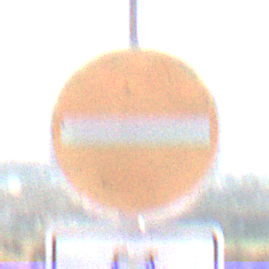
Verkehrszeichen: VerbotDerEinfahrt
Zusatzzeichen unten: EinspurigeFahrzeugeFrei1
Umgebung: Outdoor, Nature
Tageszeit: MorningAfternoon
Wetter: PartlyCloudy
Licht: Natural
Jahreszeit: NotSpecified
Kontrast: HighContrast